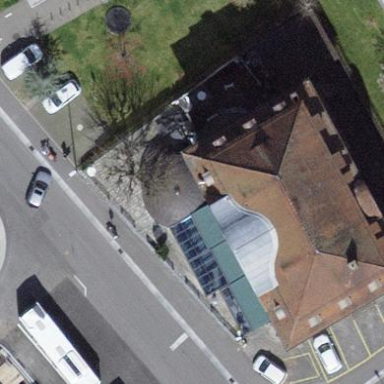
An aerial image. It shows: Building that houses restaurant.